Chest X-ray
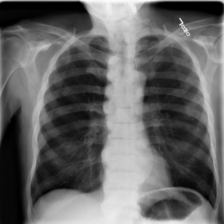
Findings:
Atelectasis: negative
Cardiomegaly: negative
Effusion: negative
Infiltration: negative
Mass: negative
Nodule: negative
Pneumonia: negative
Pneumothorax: negative
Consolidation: negative
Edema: negative
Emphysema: negative
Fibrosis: negative
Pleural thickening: negative
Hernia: negative